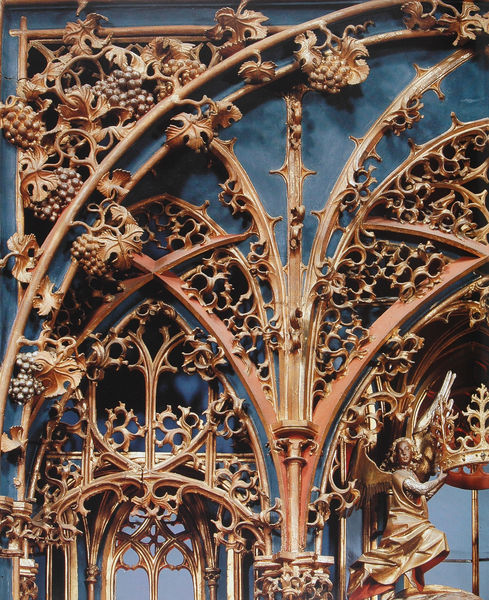
Titel: Hochaltar, Maßwerk des Mittelschreines mit Weinlaub und Trauben
Künstler: Meister des Lautenbacher Hochaltares
Standort: Lautenbach im Renchtal
Institution: St. Mariä Krönung
Schlagwörter: blau, blätter, flügel, laub, schatten, vogel, ocker, äste, ausschnitt, blumen, braun, fenster, frau, grau, holz, kleid, licht, orange, schmuck, säulen, tür, türkis, rot, beige, ornament, falten, gitter, kirche, figur, gewand, gold, blatt, gotik, krone, kreis, engel, früchte, ranken, skulptur, statue, trauben, bogen, wein, detail, floral, ornamente, verzierung, bronze, tor, foto, fotografie, photographie, bögen, bla, medaillon, moschee, kreise, stängel, altar, arkaden, schnitzerei, photo, portal, lettner, schnörkel, weintrauben, sandstein, farbfoto, gotisch, rippengewölbe, spitzbogen, geäst, krönung, weinlaub, traube, rebe, reben, weinranken, weinrebe, weinstock, ornamentik, gothik, kunsthandwerk, spiralen, spirale, durchbrochen, zierrat, altarbild, weinblatt, maßwerk, weinreben, fialen, vierpass, kreuzblume, dreipass, gesprenge, istanbul, altaraufsatz, schnitzaltar, himmmel, ocke, rankenwerk, gespränge, altarengel, anbetungsengel, kronhalter, moschê, tausendundeinenacht